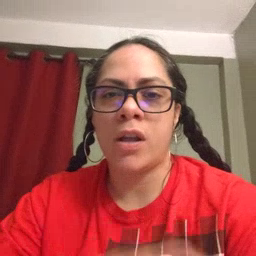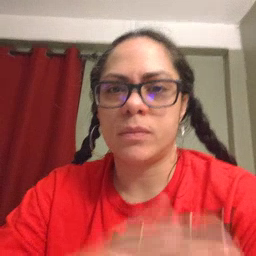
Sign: toy